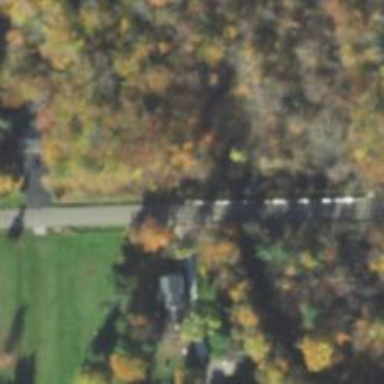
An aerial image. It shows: Culvert tunnel.